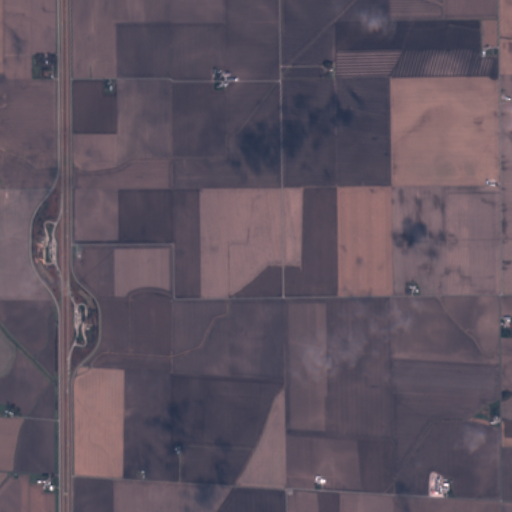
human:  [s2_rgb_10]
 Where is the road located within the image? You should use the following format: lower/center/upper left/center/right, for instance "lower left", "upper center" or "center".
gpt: There is no road in the image.